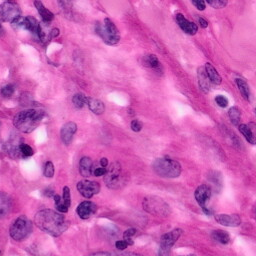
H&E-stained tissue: Pancreatic